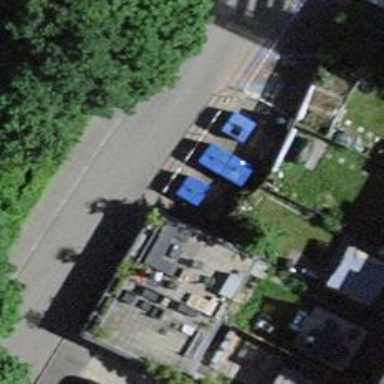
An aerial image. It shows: Recycling container for recycling.